Field crop: maize
Growth stage: 2
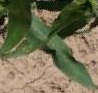
Species: maize